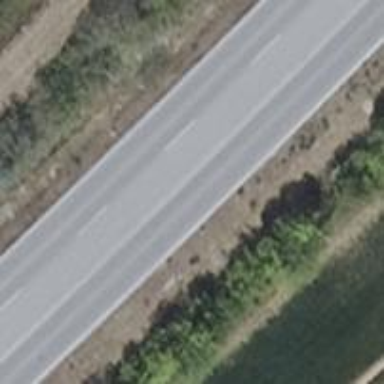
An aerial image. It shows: Asphalt motorway categorized as trunk road.